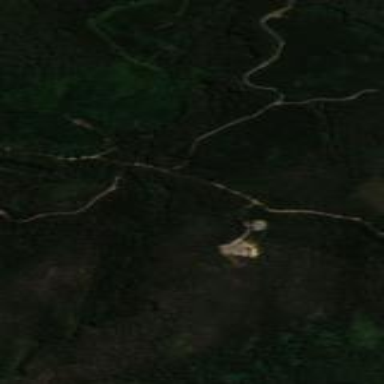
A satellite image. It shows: Forestry area.